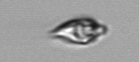
Label: Oxytoxum